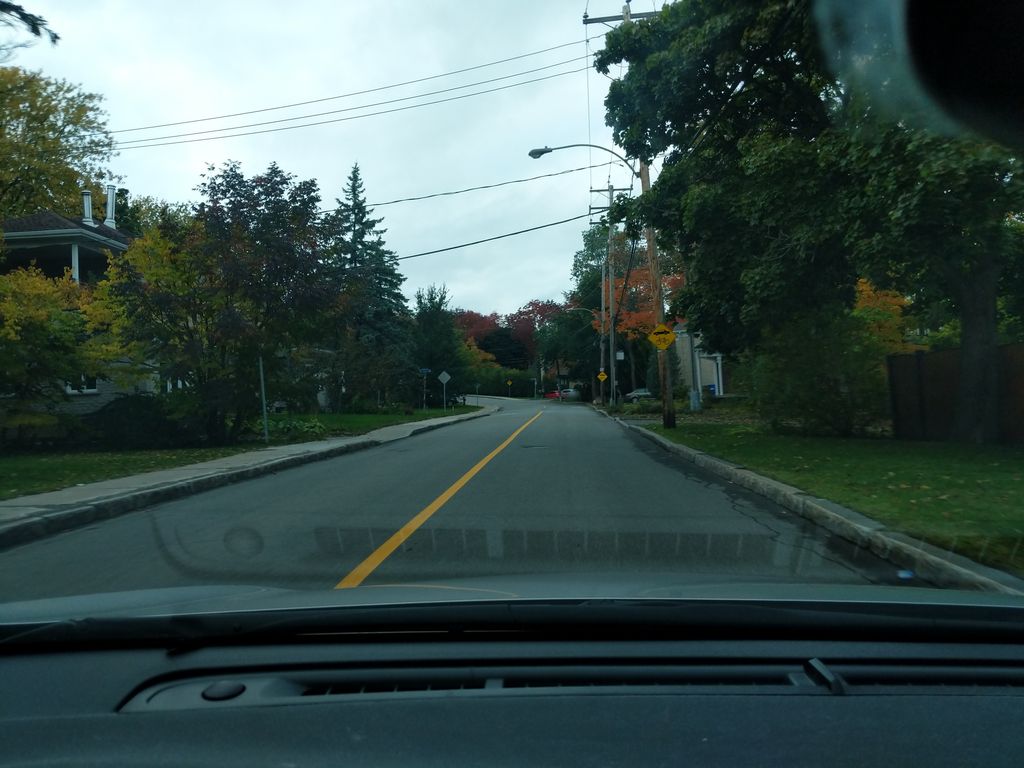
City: quebec_city